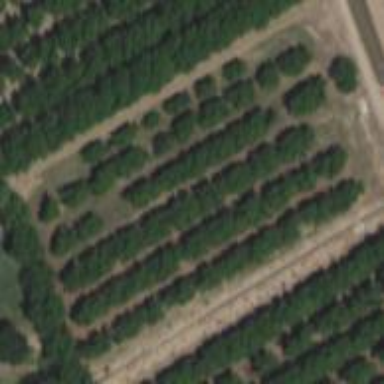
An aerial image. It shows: Orchard.